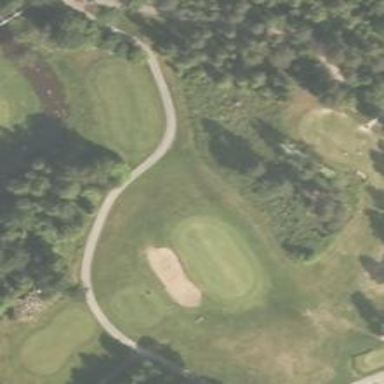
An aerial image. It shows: Service road used as golf cart path.